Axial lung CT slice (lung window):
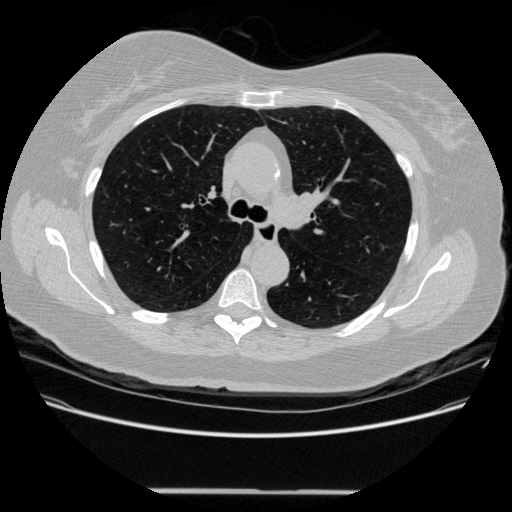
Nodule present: no